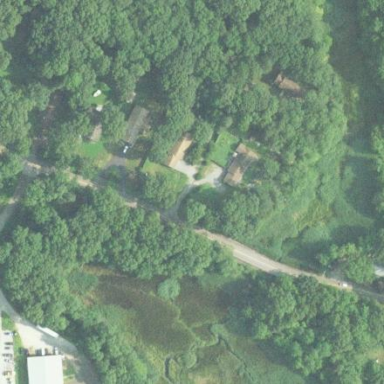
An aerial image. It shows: Existing Preserved Open Space in woodland area.